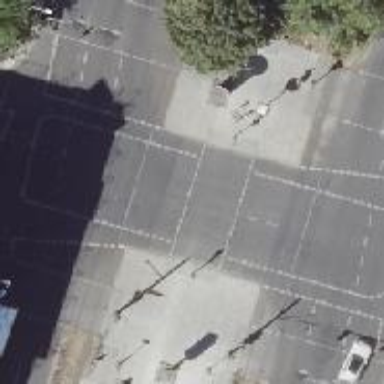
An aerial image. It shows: Tertiary road with asphalt surface. There are separate sidewalks on both sides and lanes for cycling.